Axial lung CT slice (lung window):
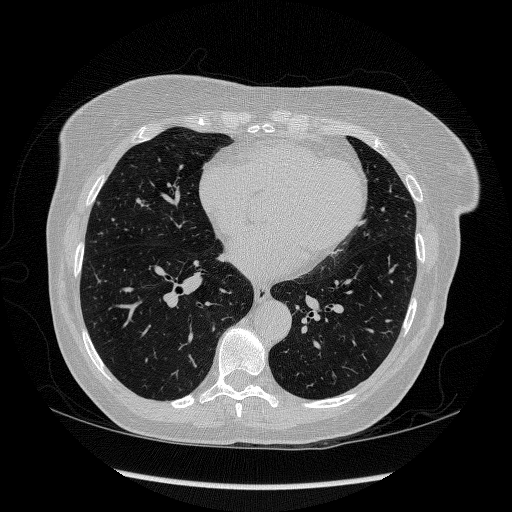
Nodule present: no